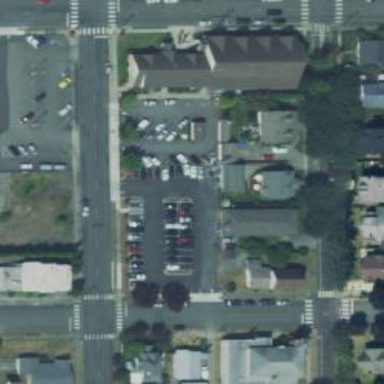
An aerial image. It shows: Sidewalk.